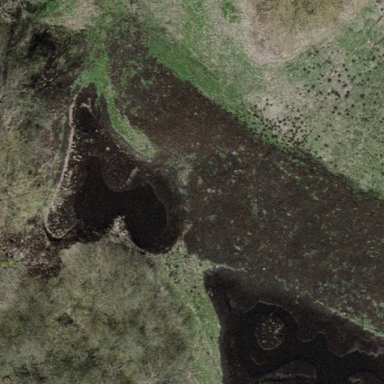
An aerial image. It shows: Wetland area characterized by wet meadow.